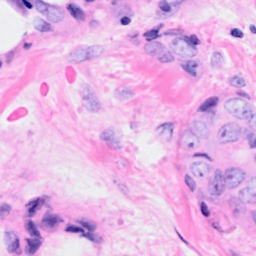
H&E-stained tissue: Breast